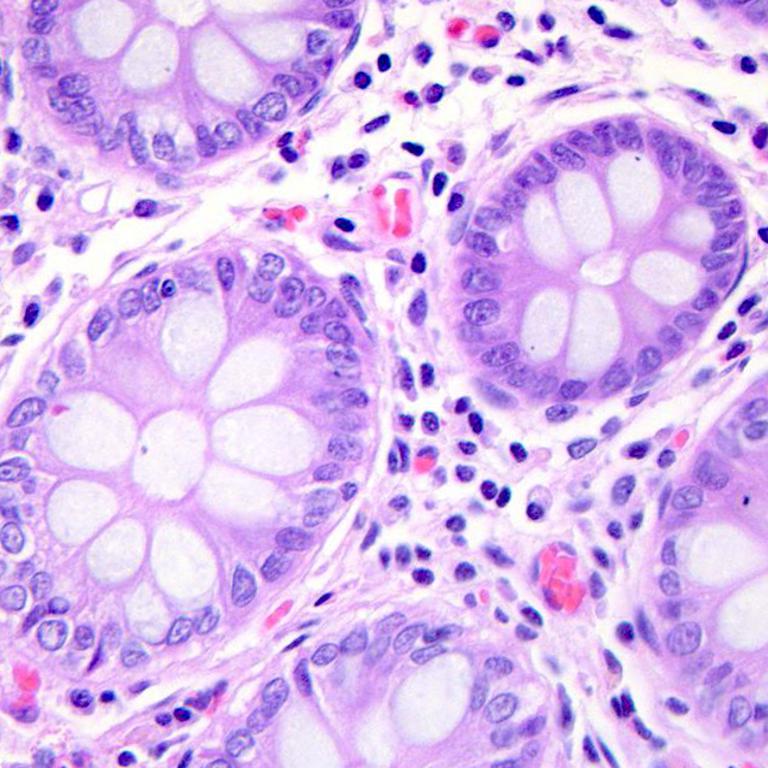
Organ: colon
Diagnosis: benign